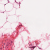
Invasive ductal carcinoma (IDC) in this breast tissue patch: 0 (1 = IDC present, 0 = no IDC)